Question: So I understand that in ObjC everything lives in the Heap, and everything has a pointer to it. I'm reading through O'Reilys book and I'm grasping most things, but when I'm following through the tutorials/examples and something like this comes up
'NSMutableArray *bar = [[[foo alloc] init] callMethod];'
The '*' is right next to 'bar', but then you have things like
'- (NSString *)createDeck:(NSString *)numOfCards;'
Why is 'NSString *' and not '- (NSString)*createDeck:(NSString)*numOfCards;'?
Any help understand things concept would be great thanks.
Edit:
'NSUInteger *randomIndex = arc4random() % [deck count];'

As Where
'NSUInteger randomIndex = arc4random() % [deck count];'
Works fine, how come removing the pointer in this case works?
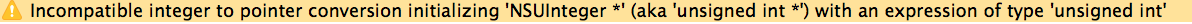
Answer: ## tl;dr
The type is 'NSString *' and that's why you have
'''
- (NSString *)createDeck:(NSString *)numOfCards;
'''
The return type and the argument type are enclosed within the parentheses.
Concerning the last question, an 'NSUInteger' is not a object, despite the naming may suggest otherwise. Being a native type it lives on the stack and you don't need a pointer to it.
If you cmd-click on the type name, you'll find that it's actually a typedef for 'unsigned int' (or 'unsigned long', depending on the architecture).
---
## Discussion
Variables in C (and consequently in Objective-C) are declared using declarators, which are composed by a type and an identifier. In your example 'NSString *' is the type and 'bar' is the identifier.
'''
NSString * bar;
^^^^^^^^^^ ^^^
type identifier
'''
Declarators without an identifier are called abstract declarators, and are commonly used in C in three cases:
- casting'''
float x = (float)2/4;
'''
- argument of 'sizeof()''''
sizeof(int *);
'''
- declaring argument types of a function'''
void foo(int *, float);
'''
In Objective-C they are also used for return and argument types of methods, and that's why you have
'''
- (NSString *)createDeck:(NSString *)numOfCards;
'''
(Most of the information about declarators are adapted from <URL>
---
Concerning the position of the asterkisk,
'''
NSString *bar;
NSString * bar;
NSString* bar;
'''
are all valid ways in to declare a variable of type , aka 'NSString *'.
Which one to use is a pure matter of personal taste, even though I believe the first one is the most common.